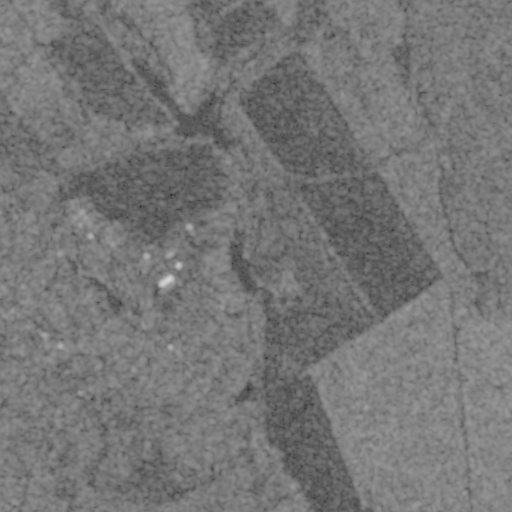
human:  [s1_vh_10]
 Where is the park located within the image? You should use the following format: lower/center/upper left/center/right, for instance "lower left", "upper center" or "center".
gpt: The park is located in the lower left of the image.
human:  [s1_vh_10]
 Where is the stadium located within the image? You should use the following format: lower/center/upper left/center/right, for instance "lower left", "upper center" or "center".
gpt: The stadium is located in the lower left of the image.
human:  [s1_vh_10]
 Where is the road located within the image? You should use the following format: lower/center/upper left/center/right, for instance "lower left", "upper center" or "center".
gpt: There is no road in the image.

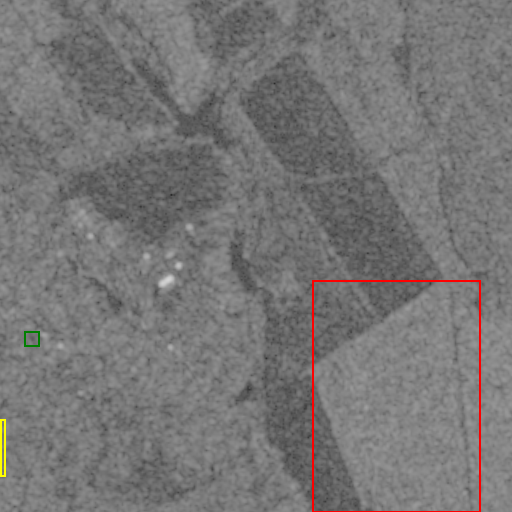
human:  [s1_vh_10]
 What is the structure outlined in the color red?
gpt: The structure outlined in red is a crop field.
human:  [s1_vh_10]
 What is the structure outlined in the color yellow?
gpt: The structure outlined in yellow is a park.
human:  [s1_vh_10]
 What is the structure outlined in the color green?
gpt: The structure outlined in green is a stadium.
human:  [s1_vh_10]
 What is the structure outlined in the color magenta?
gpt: There is no magenta outline.